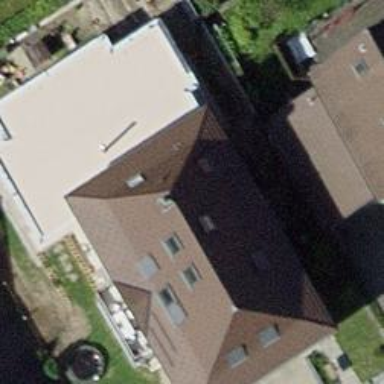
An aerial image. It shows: Building with flat roof.